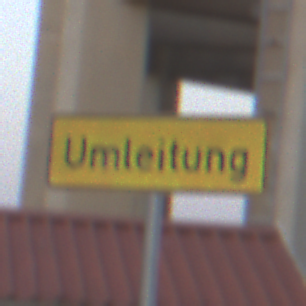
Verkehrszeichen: Umleitungsankuendigung
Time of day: SunriseSunset
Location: Outdoor (Suburban)
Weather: Clear
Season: NotSpecified
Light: Natural